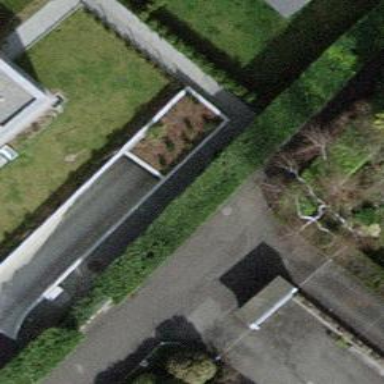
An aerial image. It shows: Parking entrance.